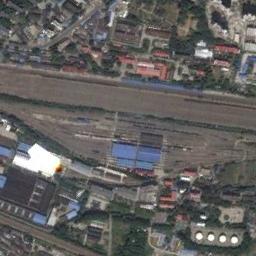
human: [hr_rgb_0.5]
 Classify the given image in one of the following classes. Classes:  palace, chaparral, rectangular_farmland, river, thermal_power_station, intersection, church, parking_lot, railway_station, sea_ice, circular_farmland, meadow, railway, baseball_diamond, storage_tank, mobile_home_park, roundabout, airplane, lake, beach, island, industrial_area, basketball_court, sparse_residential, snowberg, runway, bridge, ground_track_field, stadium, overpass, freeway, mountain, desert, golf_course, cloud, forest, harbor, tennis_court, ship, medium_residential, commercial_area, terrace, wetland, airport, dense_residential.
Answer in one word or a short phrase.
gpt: railway_station